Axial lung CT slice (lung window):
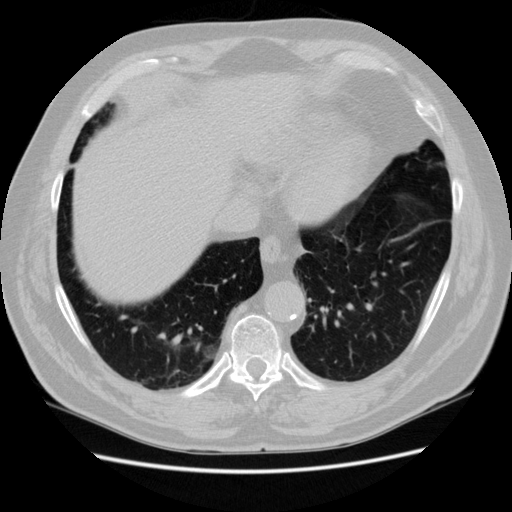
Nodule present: no